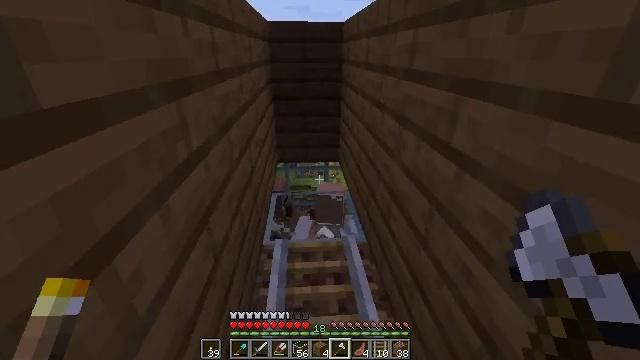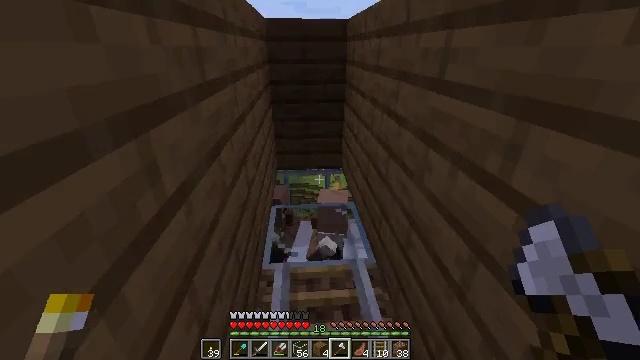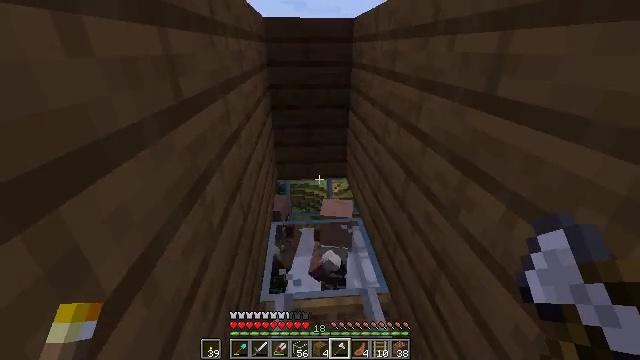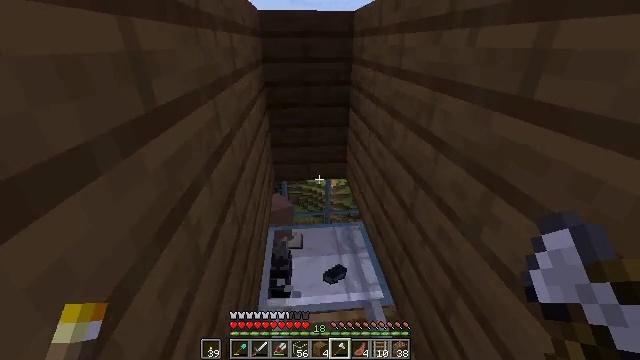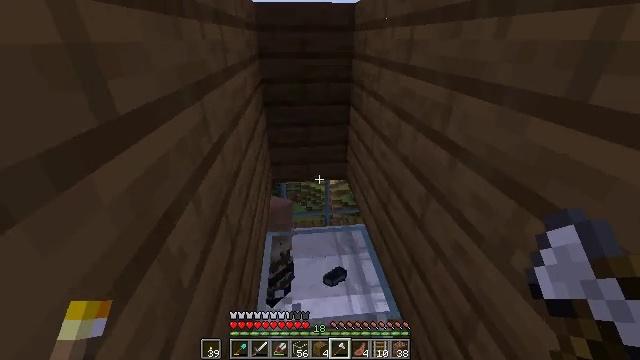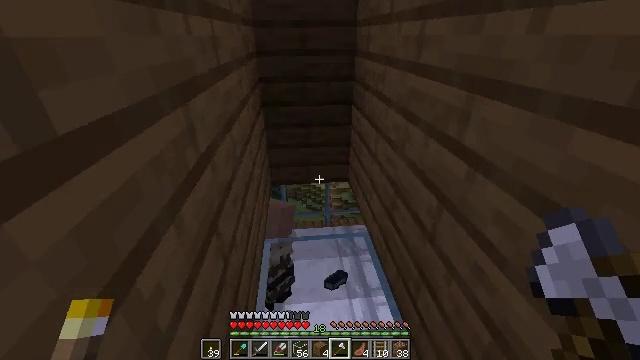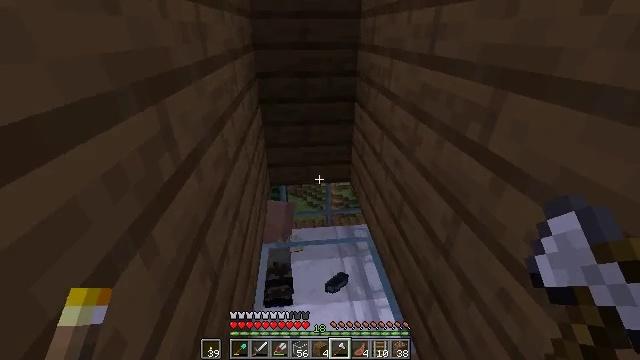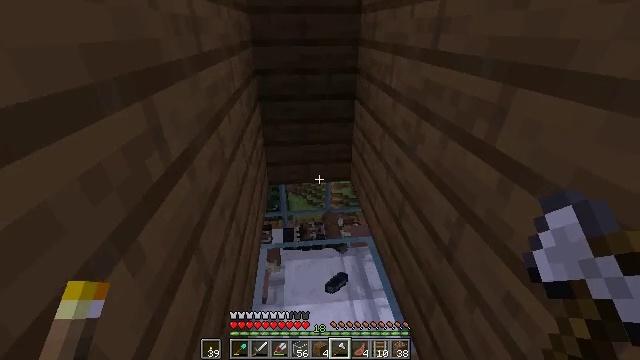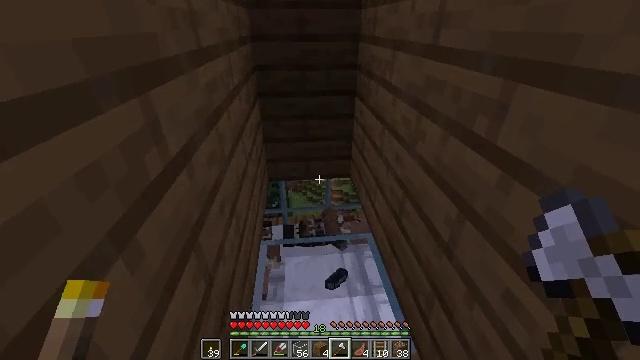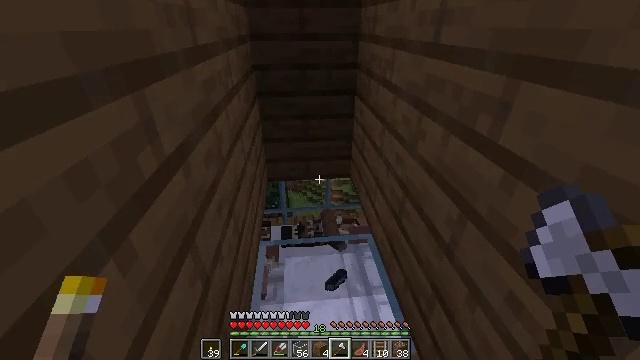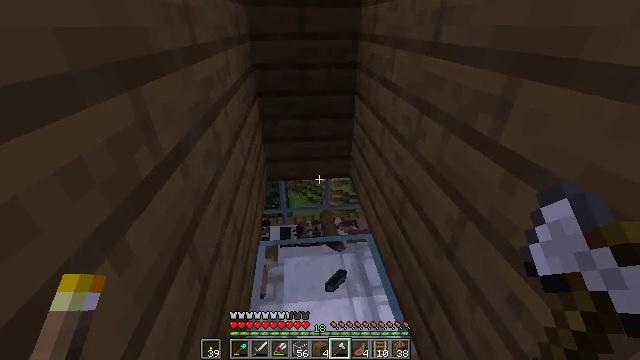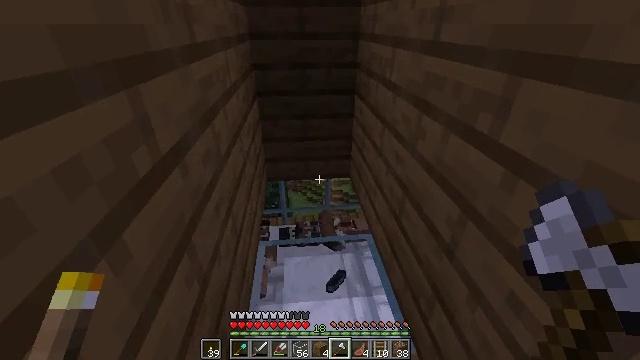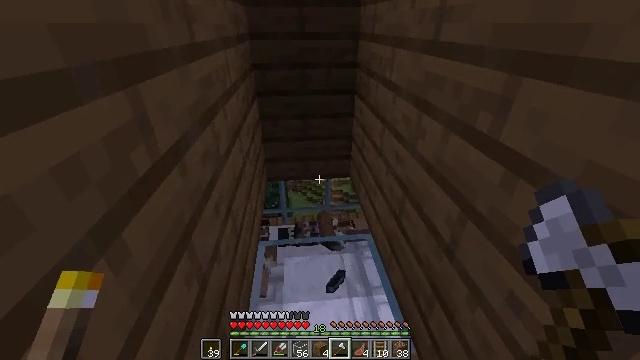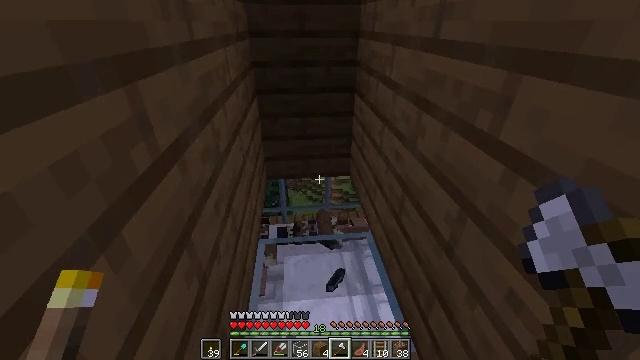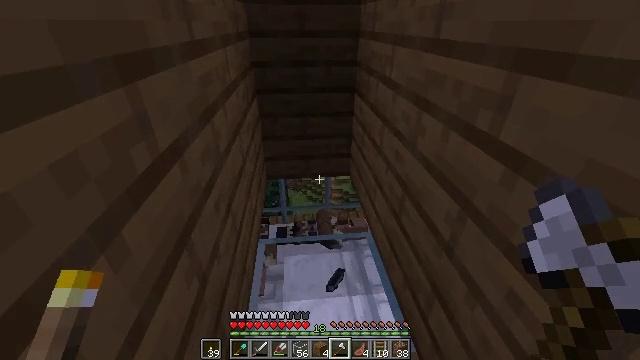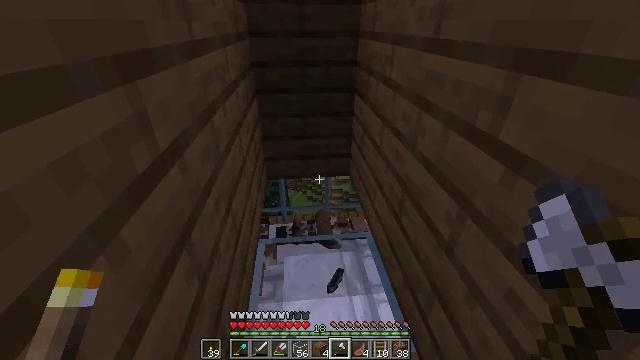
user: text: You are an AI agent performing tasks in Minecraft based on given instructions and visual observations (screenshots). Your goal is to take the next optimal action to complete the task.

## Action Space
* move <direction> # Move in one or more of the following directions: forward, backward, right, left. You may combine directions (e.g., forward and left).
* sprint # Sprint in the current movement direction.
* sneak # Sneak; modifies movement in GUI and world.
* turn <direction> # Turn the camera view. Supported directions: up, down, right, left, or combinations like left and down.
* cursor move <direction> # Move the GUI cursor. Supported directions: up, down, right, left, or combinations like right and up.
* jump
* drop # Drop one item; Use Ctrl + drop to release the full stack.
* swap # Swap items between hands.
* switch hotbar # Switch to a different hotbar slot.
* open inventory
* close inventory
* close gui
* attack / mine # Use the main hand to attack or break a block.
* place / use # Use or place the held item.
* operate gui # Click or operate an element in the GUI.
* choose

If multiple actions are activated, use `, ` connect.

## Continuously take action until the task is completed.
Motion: motion action
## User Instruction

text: Remove the glass to use the space.
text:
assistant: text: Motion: move forward
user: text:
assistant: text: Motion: move forward
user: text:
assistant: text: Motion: move forward
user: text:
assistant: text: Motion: move forward
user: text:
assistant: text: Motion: no_op
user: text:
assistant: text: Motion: no_op
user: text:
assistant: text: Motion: no_op
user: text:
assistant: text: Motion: no_op
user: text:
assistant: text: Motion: no_op
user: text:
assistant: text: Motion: no_op
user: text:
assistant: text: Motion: no_op
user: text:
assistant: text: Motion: no_op
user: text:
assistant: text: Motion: no_op
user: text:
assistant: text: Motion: no_op
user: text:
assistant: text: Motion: no_op
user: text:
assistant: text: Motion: no_op
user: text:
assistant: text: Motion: no_op
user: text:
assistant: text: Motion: no_op
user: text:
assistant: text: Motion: no_op
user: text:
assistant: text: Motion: no_op
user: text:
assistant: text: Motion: no_op
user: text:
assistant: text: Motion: move forward
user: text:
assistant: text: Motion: move forward, turn down
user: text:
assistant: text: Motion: move forward, turn down
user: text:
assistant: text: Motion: move forward, turn down
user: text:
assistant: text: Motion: turn down
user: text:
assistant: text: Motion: no_op
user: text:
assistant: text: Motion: no_op
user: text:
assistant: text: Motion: no_op
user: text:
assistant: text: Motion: no_op